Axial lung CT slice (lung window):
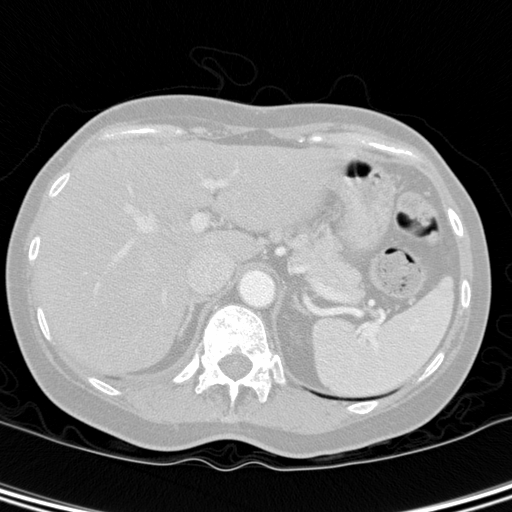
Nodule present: no